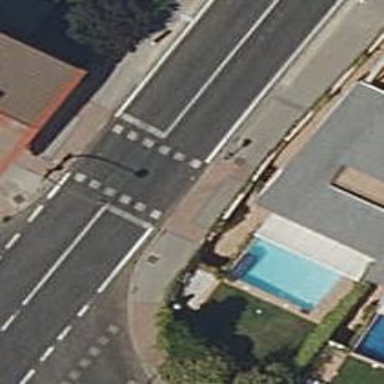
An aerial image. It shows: Footway crossing equipped with traffic signals.